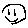
Label: smiley face